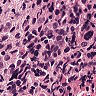
Metastatic tissue present: yes